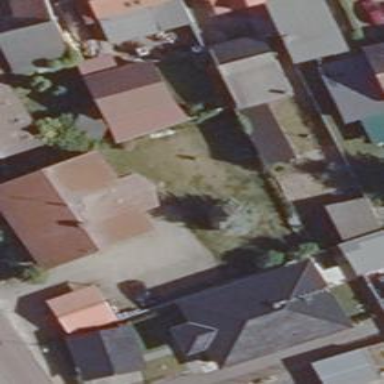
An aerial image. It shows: Simple and straightforward house.